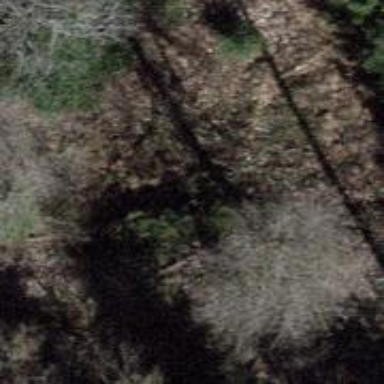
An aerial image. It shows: Sinkhole in natural setting.